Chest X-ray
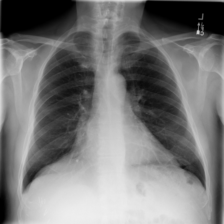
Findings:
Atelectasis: negative
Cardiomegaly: negative
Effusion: negative
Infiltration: negative
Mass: negative
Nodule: negative
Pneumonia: negative
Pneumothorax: negative
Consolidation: negative
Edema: negative
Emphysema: negative
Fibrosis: negative
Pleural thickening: negative
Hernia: negative